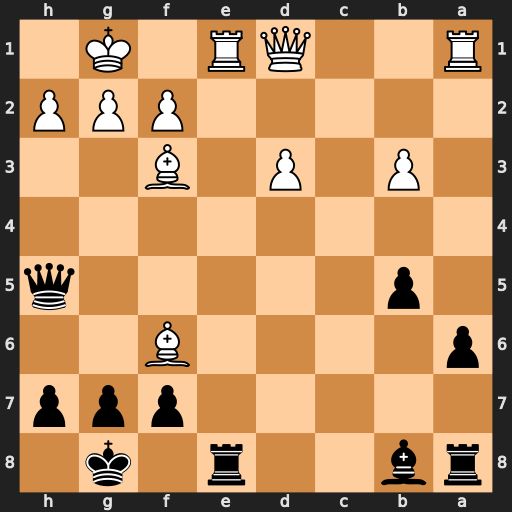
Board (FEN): rb2r1k1/5ppp/p4B2/1p5q/8/1P1P1B2/5PPP/R2QR1K1
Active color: b
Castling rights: -
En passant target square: -
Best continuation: Qxh2+ Kf1 Qh1#